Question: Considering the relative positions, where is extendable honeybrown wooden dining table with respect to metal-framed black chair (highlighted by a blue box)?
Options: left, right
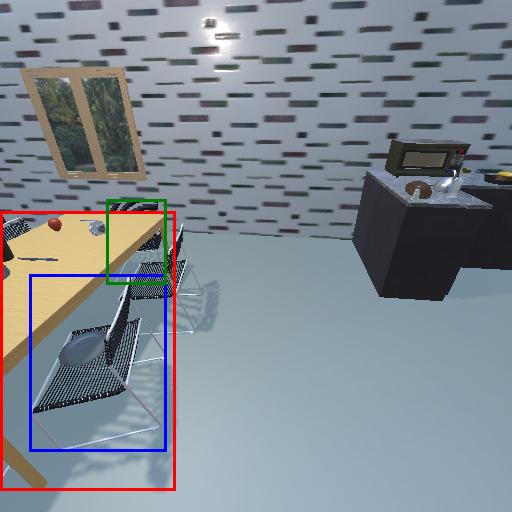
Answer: left